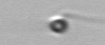
Label: flagellate